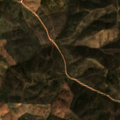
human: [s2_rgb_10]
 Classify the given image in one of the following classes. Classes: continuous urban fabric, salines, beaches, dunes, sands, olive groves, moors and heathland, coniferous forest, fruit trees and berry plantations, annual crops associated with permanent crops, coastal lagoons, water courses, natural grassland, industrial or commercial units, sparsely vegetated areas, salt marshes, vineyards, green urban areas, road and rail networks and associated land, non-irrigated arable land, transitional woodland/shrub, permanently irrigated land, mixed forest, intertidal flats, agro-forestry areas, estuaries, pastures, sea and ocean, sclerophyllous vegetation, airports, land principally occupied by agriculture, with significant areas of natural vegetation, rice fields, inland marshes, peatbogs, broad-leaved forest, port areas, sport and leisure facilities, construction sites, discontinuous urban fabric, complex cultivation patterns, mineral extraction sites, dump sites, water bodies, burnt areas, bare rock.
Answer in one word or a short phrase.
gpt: broad-leaved forest, transitional woodland/shrub